Question: I have been asked to implement following cipher algorithm. Encryption is a bit vague but al least it makes a bit sense but I have no idea how decryption works!
As it says, For decryption the reverse substitution should occur. As you can see in this example 'cabbage', How to know that 'b' has repeated twice or 'a' has occurred before! Maybe there is some hint that I can not see it or I am making mistake somewhere.
I have taken image from requirement so I can show you the table as well. Appreciate any explanation or algorithm.

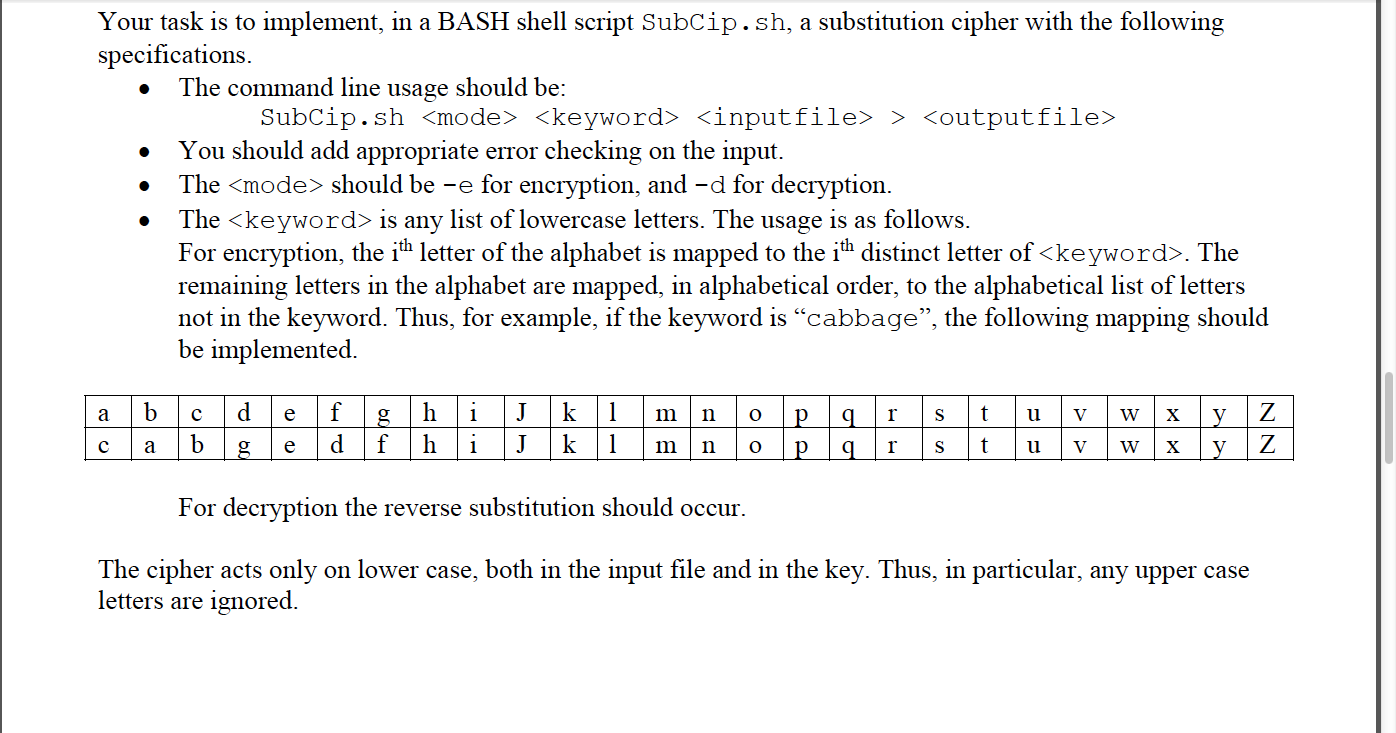
Answer: You are tasked with a simple substitution cipher. To encrypt a text look up every character in the first line and replace with the character in the second line, so a->c, b->a, c->b, etc. To decrypt a text look up every character in the second line and replace it with the character in the first line, so a->b, b->c, c->a, etc. As devnull has pointed out the command to look for is 'tr'. The example in your homework (?) can be achieved by
'''
tr abcdefghijklmnopqrstuvwxyz cabgedfhijklmnopqrstuvwxyz # encryption
tr cabgedfhijklmnopqrstuvwxyz abcdefghijklmnopqrstuvwxyz # decryption
'''
To construct the table you need to compute the second line (the first one is always a-z). As far as I would interpret the task you start keyword and delete every occurrence of a character but the first, so 'abcadc' becomes 'abcd' and 'rlxxdllllq' becomes 'rlxdq'. These characters build the beginning of the second line of your table. You now fill it up with the remaining characters of the alphabet in alphabetic order. So you can get the second word for 'tr' by concatenating the singularized keyword with the result of the singularized keyword characters removed from 'abcd'...'xyz'. As 'tr' has also a delete functionality this should be simple.